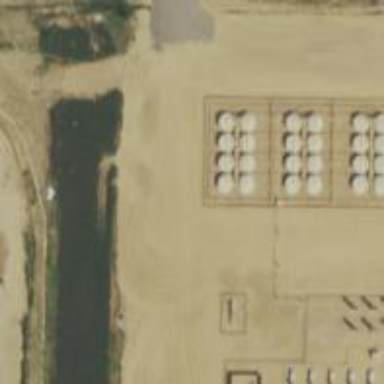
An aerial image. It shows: Storage tank with man-made structure.